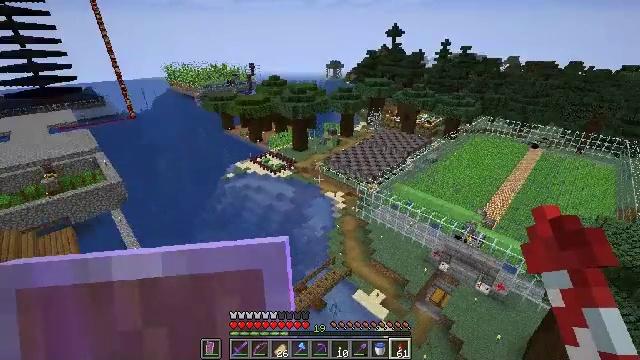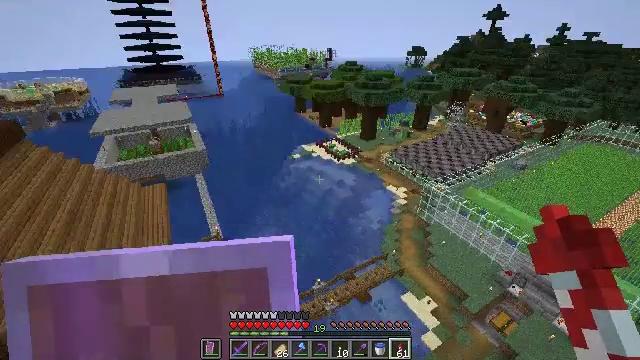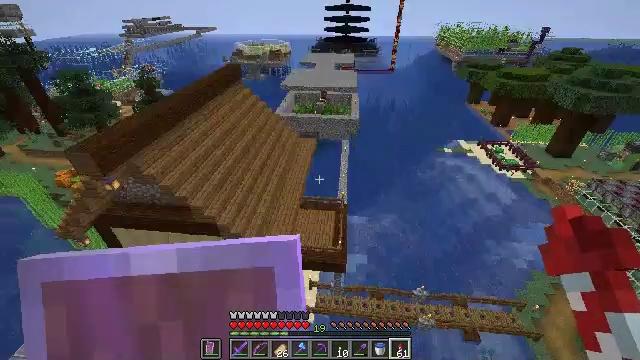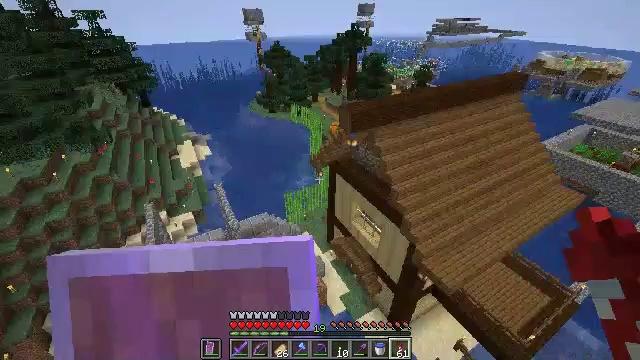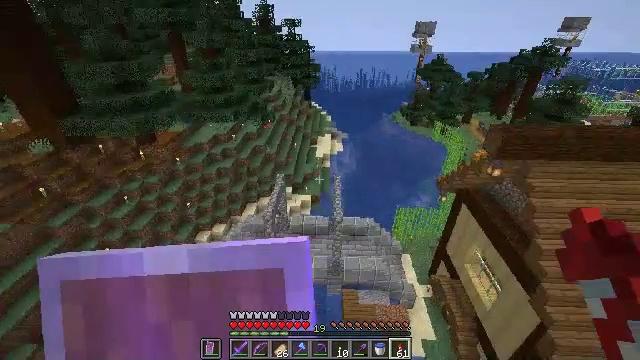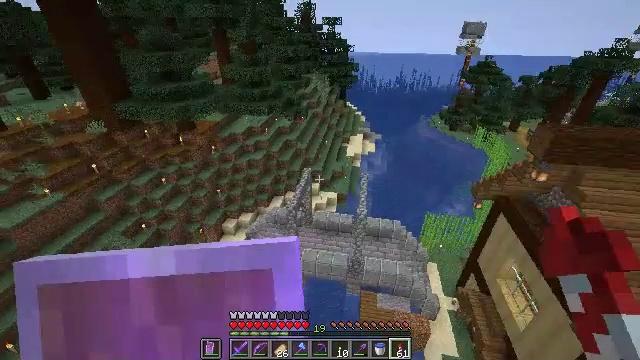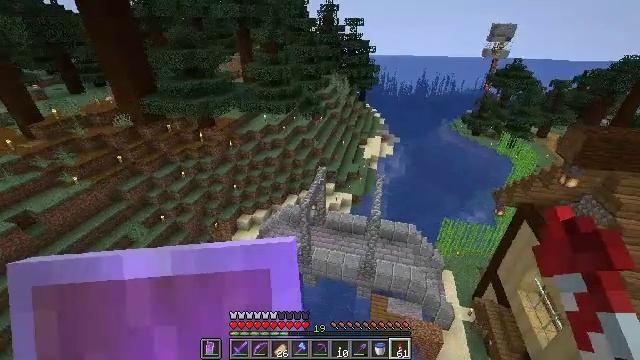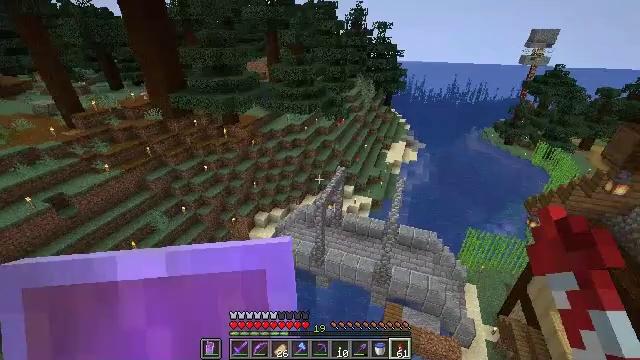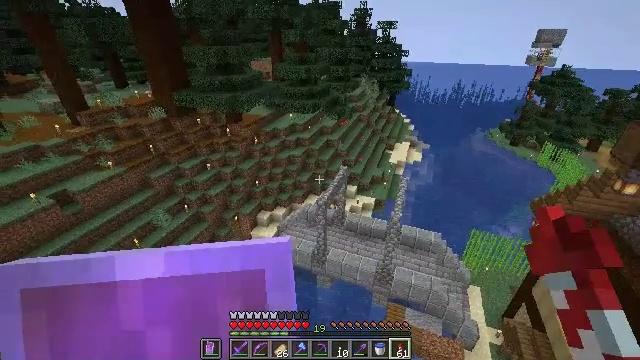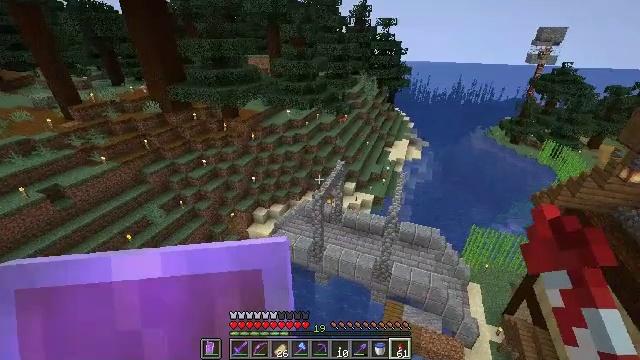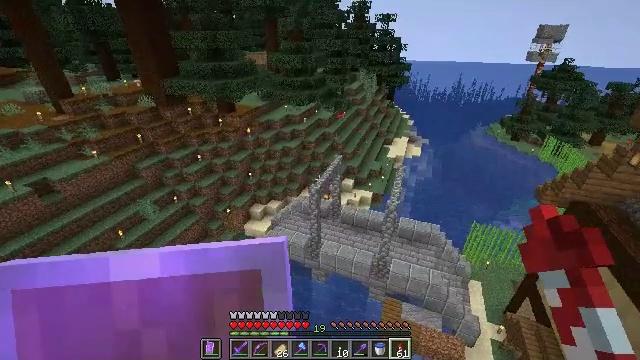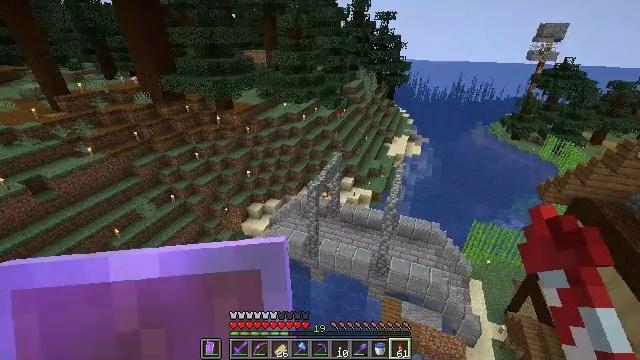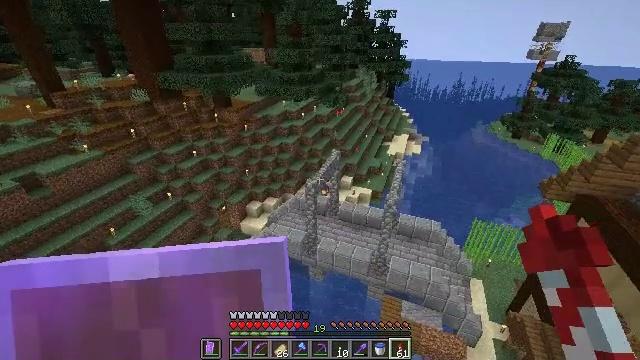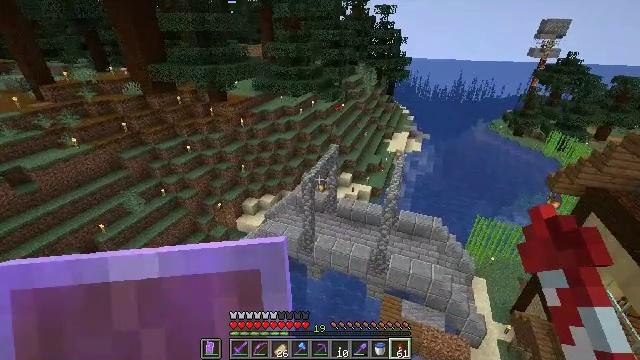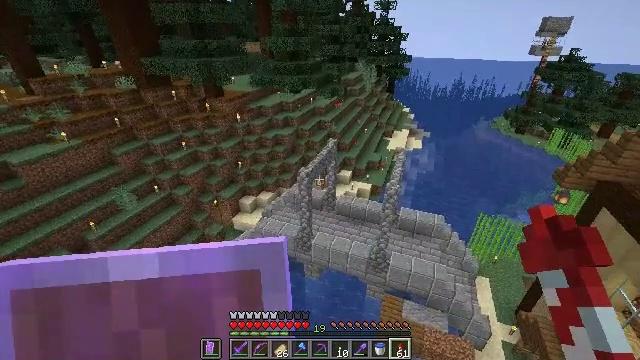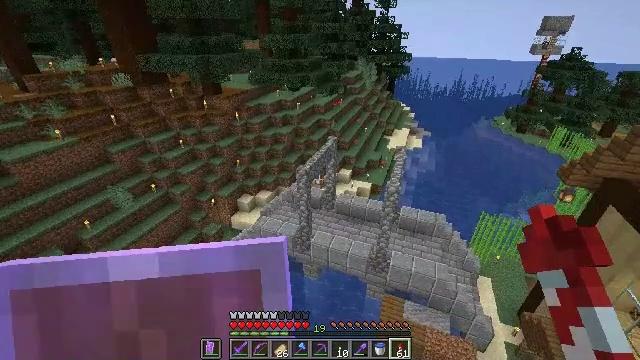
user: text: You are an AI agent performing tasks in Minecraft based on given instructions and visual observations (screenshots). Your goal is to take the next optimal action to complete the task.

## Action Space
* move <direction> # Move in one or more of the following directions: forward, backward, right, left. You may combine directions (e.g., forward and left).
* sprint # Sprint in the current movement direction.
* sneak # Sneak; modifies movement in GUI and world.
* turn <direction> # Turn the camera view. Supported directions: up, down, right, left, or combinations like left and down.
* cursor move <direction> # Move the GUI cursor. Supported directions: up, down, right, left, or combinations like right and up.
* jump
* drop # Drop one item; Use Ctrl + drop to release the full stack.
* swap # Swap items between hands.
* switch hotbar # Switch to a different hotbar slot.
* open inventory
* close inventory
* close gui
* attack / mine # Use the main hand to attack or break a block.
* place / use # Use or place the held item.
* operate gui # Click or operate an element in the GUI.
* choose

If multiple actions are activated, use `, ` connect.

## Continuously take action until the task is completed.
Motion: motion action
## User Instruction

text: Make a firework rocket with paper and gunpowder.
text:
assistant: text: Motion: turn left and down
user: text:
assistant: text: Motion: turn left and down
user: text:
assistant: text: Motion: turn left
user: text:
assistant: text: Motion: turn left and up
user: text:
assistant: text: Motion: turn left
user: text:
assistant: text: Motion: turn left
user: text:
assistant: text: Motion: turn left and up
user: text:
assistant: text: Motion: no_op
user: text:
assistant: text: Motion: no_op
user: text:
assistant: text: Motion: no_op
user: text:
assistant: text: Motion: no_op
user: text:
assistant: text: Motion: no_op
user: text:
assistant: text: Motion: no_op
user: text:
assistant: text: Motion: no_op
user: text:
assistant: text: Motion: no_op
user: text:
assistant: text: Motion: no_op
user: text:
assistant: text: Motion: no_op
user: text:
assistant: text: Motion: no_op
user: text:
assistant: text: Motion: turn right
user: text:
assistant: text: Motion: turn right
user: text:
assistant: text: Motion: turn right
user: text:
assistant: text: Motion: turn right and down
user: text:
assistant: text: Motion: turn right
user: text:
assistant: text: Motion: turn right
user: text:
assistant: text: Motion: no_op
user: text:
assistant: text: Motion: no_op
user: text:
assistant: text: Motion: no_op
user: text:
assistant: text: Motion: no_op
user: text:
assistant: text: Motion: no_op
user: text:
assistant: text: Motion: no_op